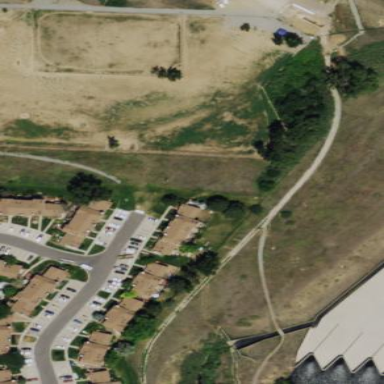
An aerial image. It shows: Fenced dog park for leisure activities on land.